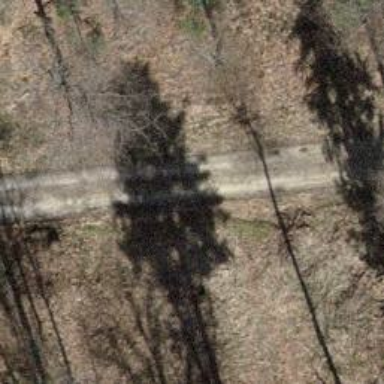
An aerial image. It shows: Gravel track with grade2 tracktype.